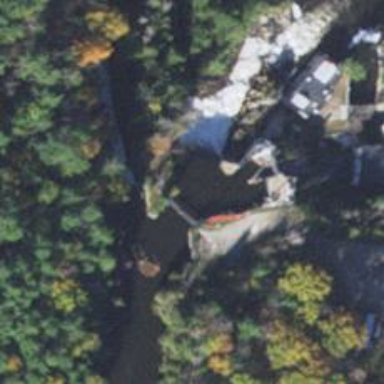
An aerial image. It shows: Dam across waterway.